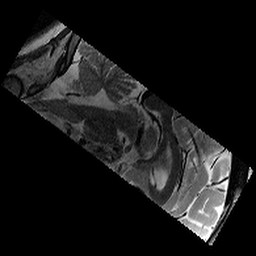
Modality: T2w
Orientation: sagittal
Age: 14
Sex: female
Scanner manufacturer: siemens
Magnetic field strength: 3 T
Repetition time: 9.23 s
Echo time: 0.067 s